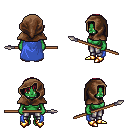
a pixel art fantasy rpg character, female body template, orc, green skin, blue cape, metal pants, ruby red plain hairstyle, cloth hood, gold boots, spear, four views (front, back, left, right), 2x2 character sprite sheet, small pixel art, hard edges, no anti-aliasing